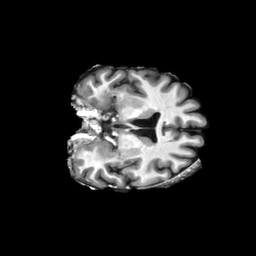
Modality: T1w
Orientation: coronal
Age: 42
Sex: male
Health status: ill